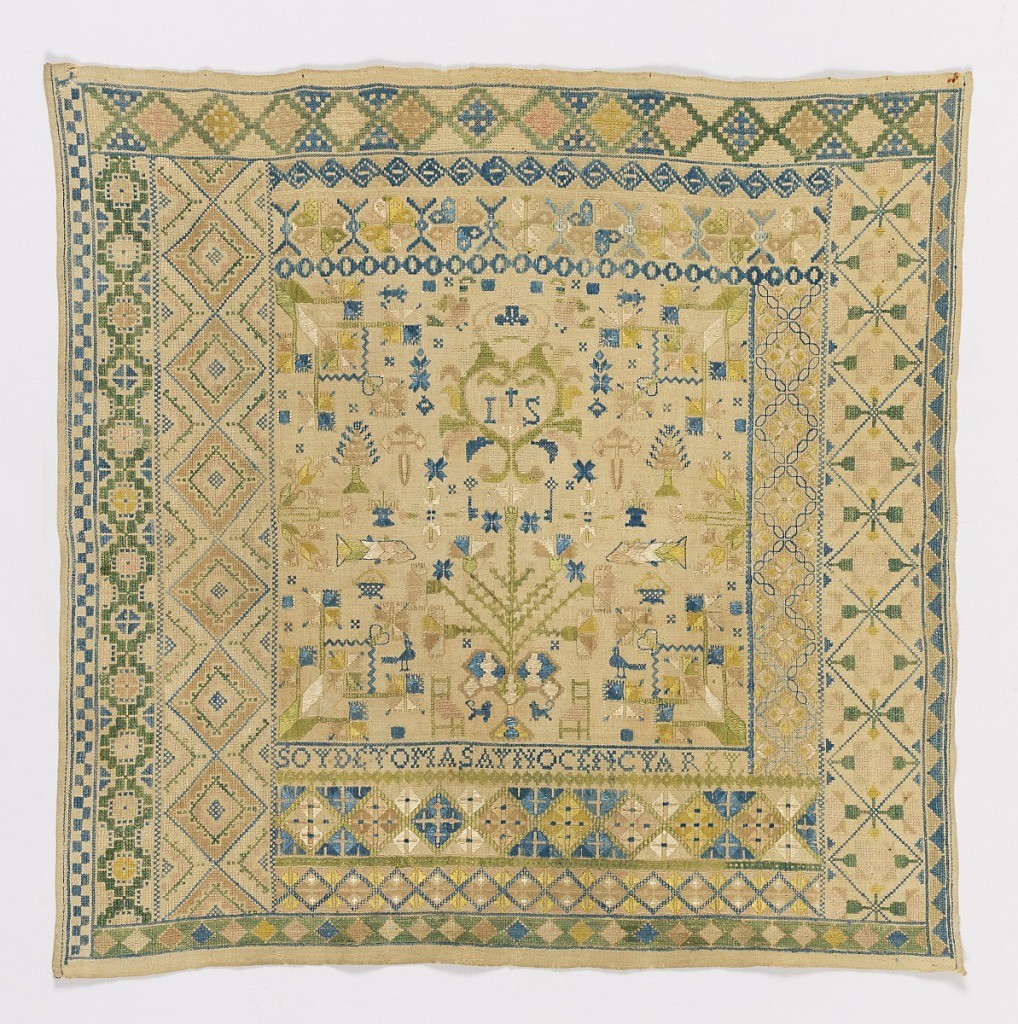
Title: Sampler
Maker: Tomasa y Nocenya Rey
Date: early 19th century
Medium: silk embroidery on linen foundation Technique: embroidered in cross, satin, stem, chain, four-sided, and back stitches on plain weave foundation
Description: Center field of spot motifs, surrounded by bands of geometric pattern in concentric squares.